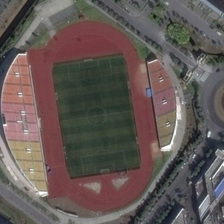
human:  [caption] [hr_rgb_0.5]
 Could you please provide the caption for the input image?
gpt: the big stadium is asymetric .

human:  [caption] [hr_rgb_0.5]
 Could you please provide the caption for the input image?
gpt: the big stadium is asymetric .

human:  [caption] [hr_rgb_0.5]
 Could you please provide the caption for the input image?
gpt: a stadium is surrounded by four roads with green trees in two sides .

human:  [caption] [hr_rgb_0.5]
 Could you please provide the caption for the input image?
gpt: a stadium is surrounded by four roads with green trees in two sides .

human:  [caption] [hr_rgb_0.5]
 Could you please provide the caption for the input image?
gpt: a stadium is surrounded by four roads with green trees in two sides .